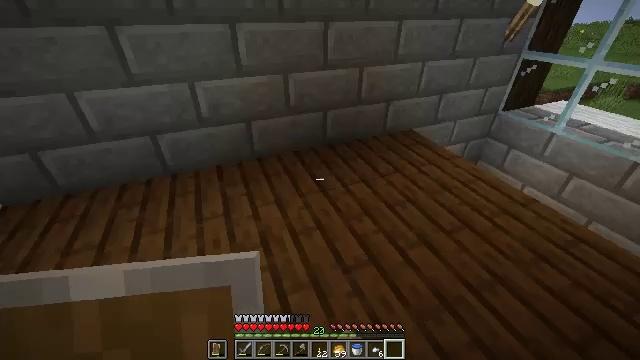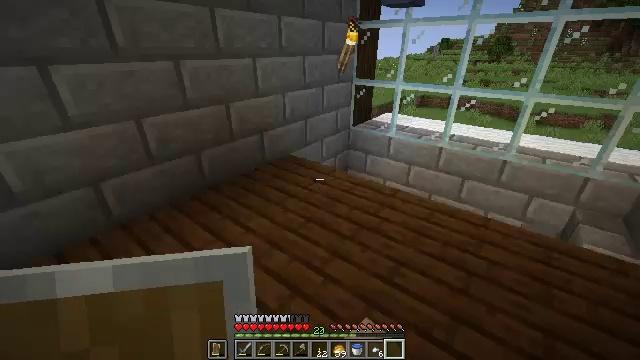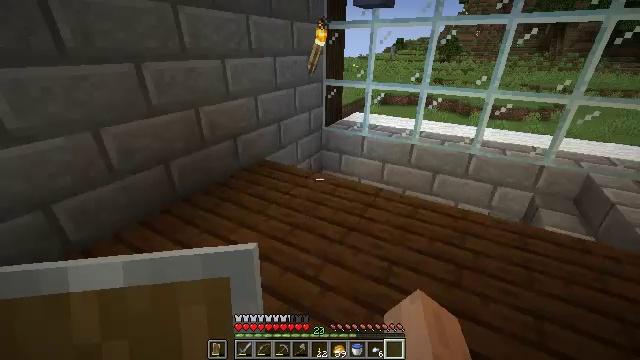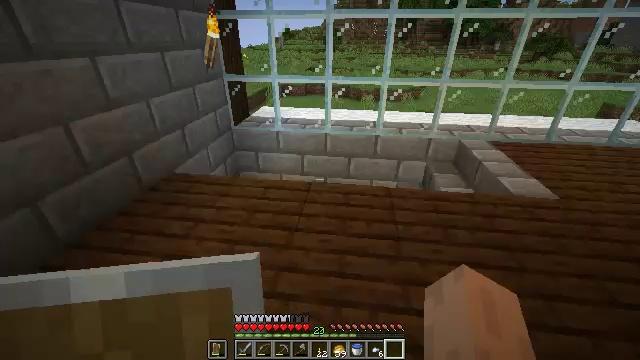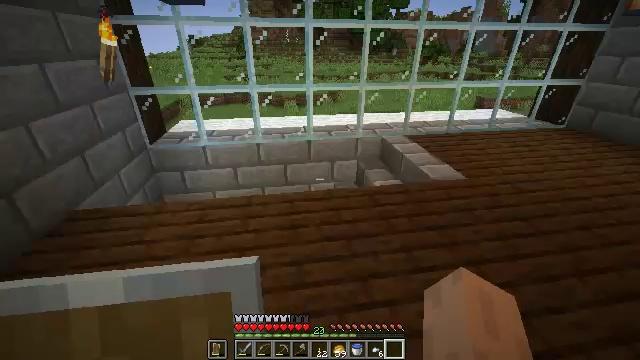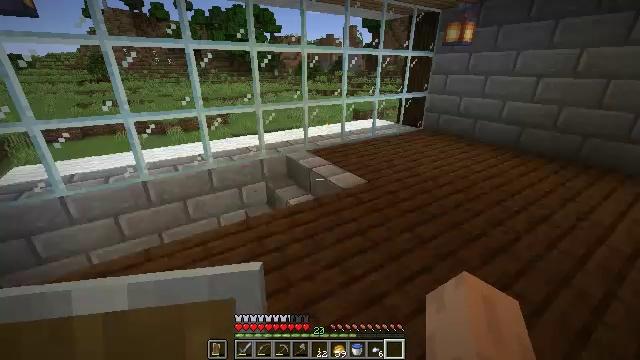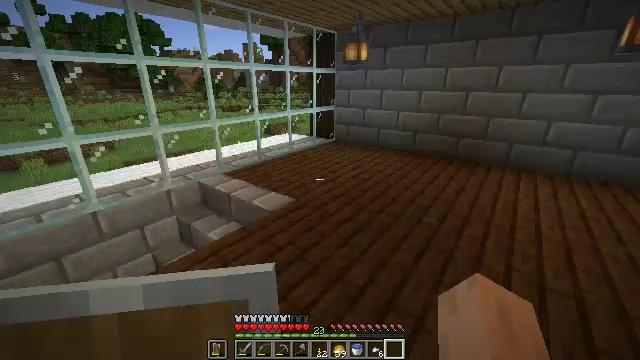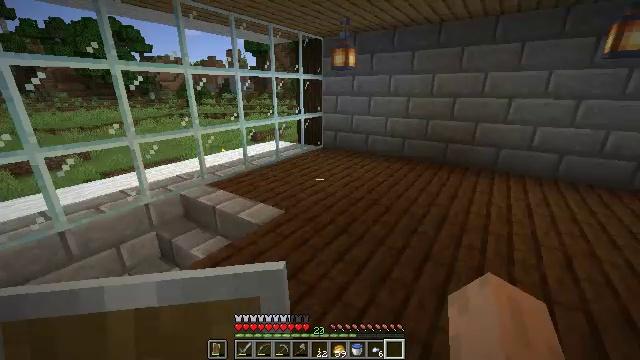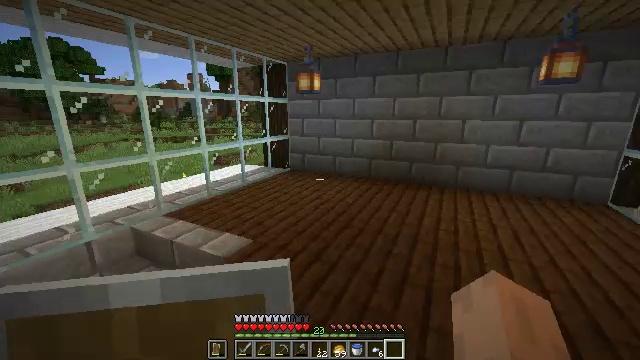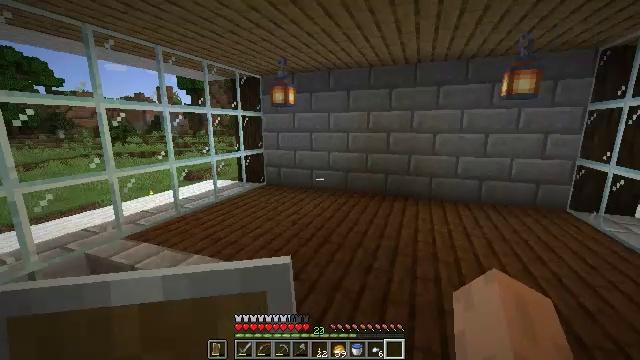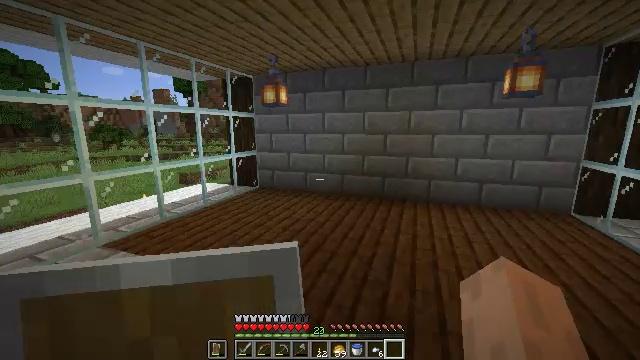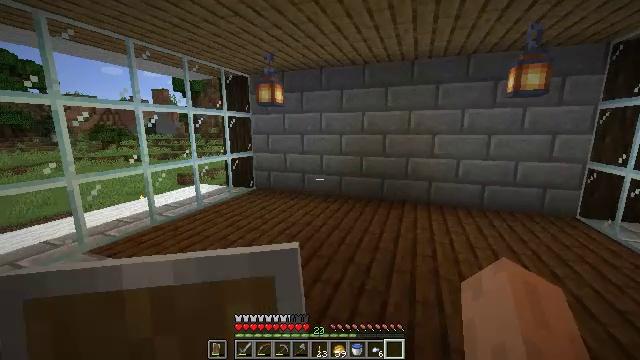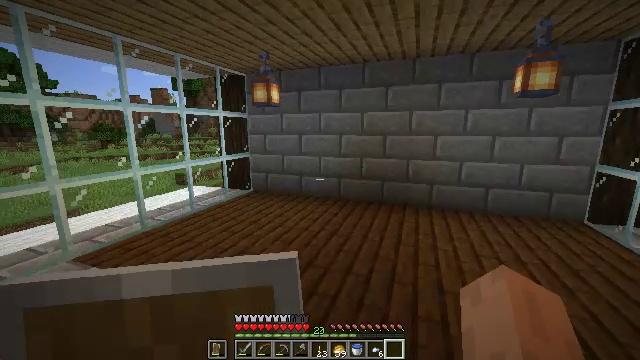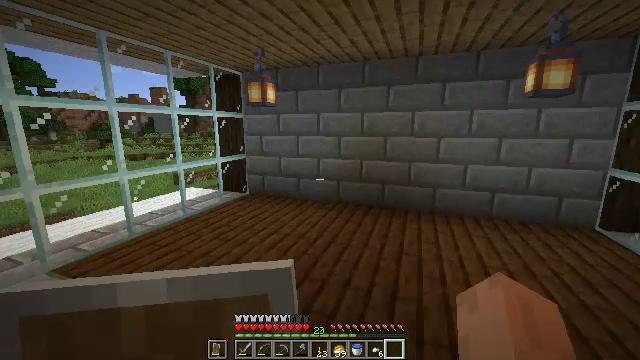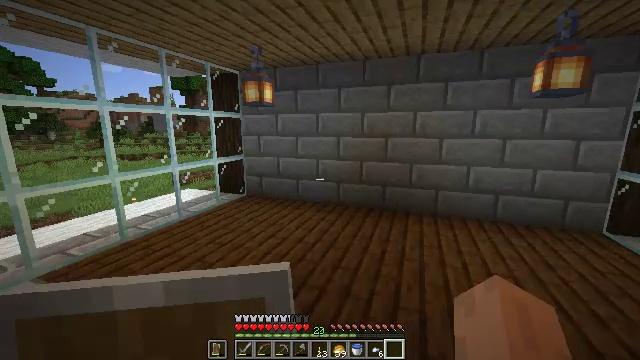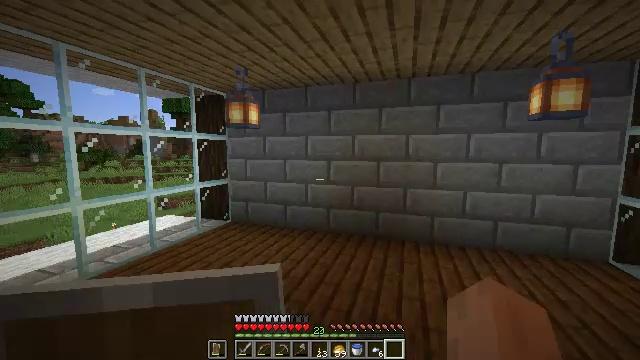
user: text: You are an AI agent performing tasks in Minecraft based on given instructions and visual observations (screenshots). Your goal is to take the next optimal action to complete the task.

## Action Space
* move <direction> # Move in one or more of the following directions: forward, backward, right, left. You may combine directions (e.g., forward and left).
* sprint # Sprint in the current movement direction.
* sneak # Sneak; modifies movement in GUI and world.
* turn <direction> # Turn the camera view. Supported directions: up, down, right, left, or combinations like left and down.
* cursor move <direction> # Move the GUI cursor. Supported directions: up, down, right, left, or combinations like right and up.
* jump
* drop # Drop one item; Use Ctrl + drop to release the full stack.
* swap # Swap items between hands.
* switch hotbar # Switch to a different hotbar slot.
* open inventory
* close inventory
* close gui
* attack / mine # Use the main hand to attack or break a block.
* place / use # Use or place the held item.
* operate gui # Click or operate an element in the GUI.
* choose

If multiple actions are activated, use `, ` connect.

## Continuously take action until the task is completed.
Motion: motion action
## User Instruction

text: Shear sheep after crafting shears.
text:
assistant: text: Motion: move forward and move left, turn right and up
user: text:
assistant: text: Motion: move forward and move left, turn right
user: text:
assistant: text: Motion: move forward and move left, turn right and down
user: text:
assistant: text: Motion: move forward, turn right and up
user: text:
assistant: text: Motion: move forward, turn right and up
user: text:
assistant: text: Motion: move forward, turn right and up
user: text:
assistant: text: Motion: move forward, turn right and up
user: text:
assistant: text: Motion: move forward, turn right and up
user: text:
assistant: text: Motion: move forward and move right, turn right and up
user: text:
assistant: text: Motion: move forward and move right
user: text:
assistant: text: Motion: move forward
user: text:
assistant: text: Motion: move forward
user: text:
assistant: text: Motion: move forward
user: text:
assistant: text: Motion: move forward
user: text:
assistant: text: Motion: move forward, turn right and up
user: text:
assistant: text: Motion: move forward, turn right and up
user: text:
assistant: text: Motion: move forward
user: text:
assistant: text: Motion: move forward and move left, turn right and up
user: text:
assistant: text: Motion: move forward and move left, turn right and up
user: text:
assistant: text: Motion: move forward and move left, turn right and down
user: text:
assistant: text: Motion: move left, turn right and down
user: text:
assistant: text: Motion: move back and move left, turn right and up
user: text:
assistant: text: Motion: move back and move left
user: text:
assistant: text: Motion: move back and move left
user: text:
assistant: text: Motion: move back, turn right and up
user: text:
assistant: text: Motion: move back and move left, turn right and up
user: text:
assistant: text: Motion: move back and move left, turn right and down
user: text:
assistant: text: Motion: move back and move left, turn right
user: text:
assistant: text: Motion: move back and move left
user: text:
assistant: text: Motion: move left